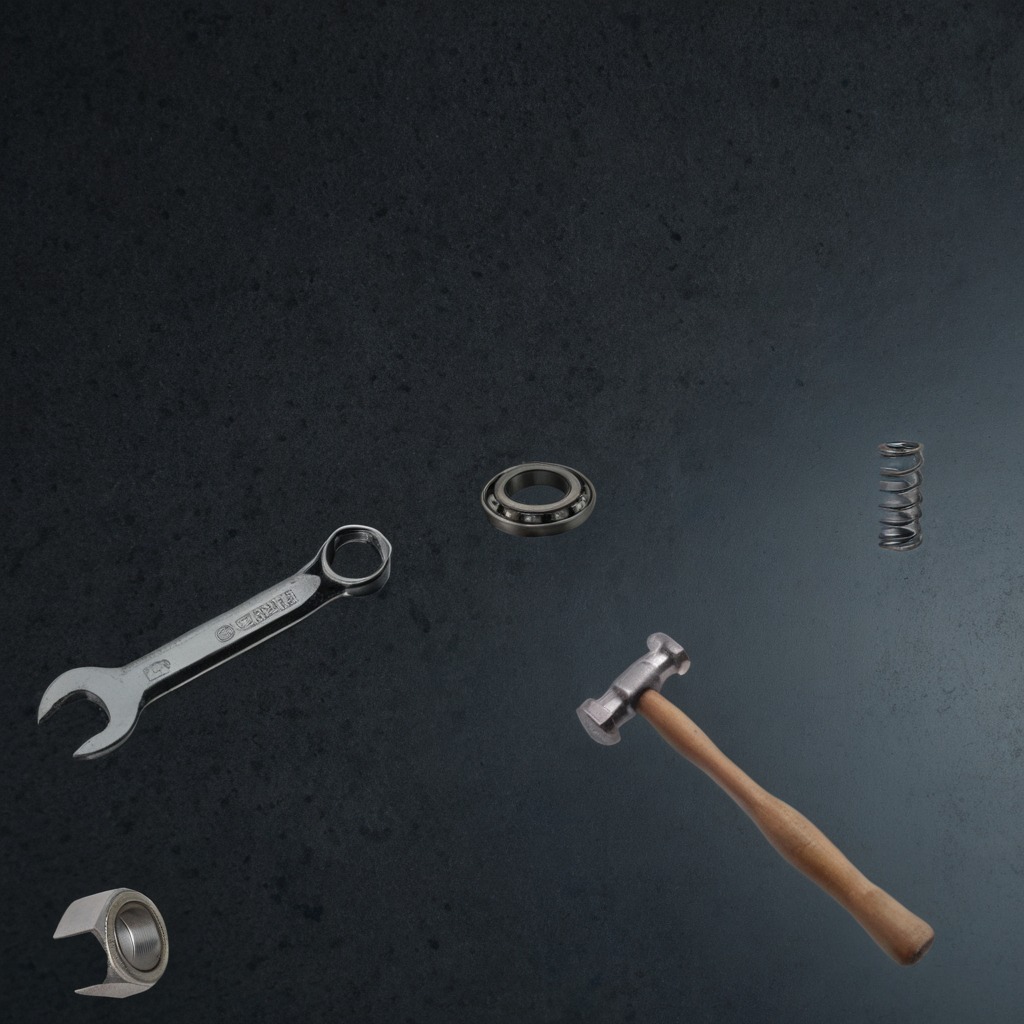
A ball bearing, hammer, coiled metal spring, metal nut, and wrench are lying on a clean granite table inside a workshop at night dim ambient light soft shadows worn but